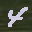
Label: 4